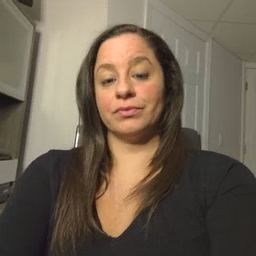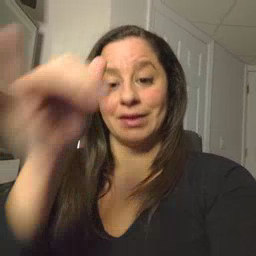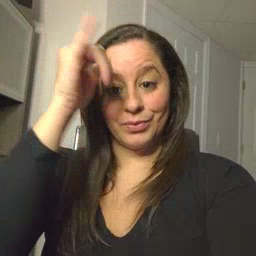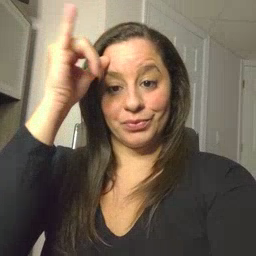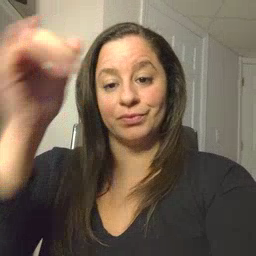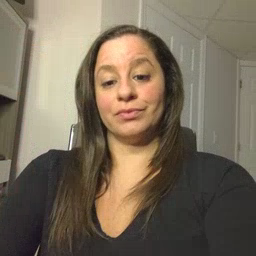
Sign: cow